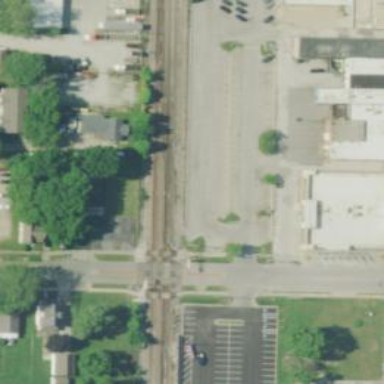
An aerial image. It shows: Crossing for the railway.